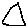
Label: triangle